Question: I have mysql hidden nested table. When the yellow arrow click, the nested table show/hide. The problem is my table row got broken.

Just like the image above, the other table row had been broken. What is the problem with this?
'''
<?php
echo'<table id="tfhover" cellspacing="0" class="tablesorter">
<thead>
<tr>
<th style="display:none;"></th>
</tr>
</thead>';
echo'<tbody>';
$i=1;
while($row = $result->fetch_assoc()){
echo'<tr>
<td align="center" id="none">';
if (empty($row['qtysum'])){
echo '<a href="javascript:void(0)"></a></td>';
} else {
echo '<a onclick="toggleTable(this);" data-counter="'.$rowid.'" href="#"><img src="images/arrow_right.png" border="0" width="15" height="15" title="Show List of '.$row["item_name"].'"></a></td>';
}
echo'<td>'.$i++.'</td>
</tr>';
echo'<tr>';
echo'<table id="loginTable'.$rowid.'" border="1" align="center" style="display:none">
<thead>
<tr>
<th></th>
</tr>
</thead>';
echo'<tbody>';
$i=1;
while($row = $result1->fetch_assoc()){
echo'<tr>
<td>'.$i++.'</td>
</tr>';
}
echo "</tbody></table></tr>";
}
}
echo "</tbody></table>";
?>
'''
Here's my script of show/hide table.
'''
<script>
function toggleTable(link) {
var elem=document.getElementById("loginTable" + link.getAttribute('data-counter'));
var hide = elem.style.display =="none";
if (hide) {
elem.style.display="table";
} else {
elem.style.display="none";
}
return false;
}
</script>
'''
If has '<tr><td> </td></tr>'
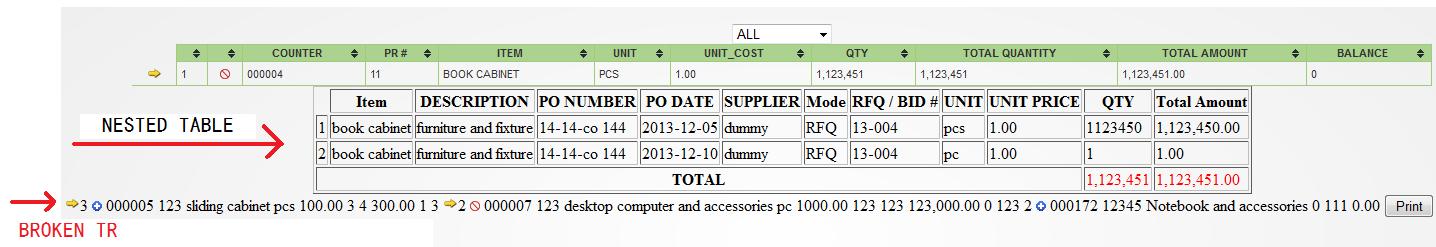
Answer: Looks like there were no parent 'td' opened before the child table was created, and the closing tags also was missing.
The parts where changes was made is commented using '<!-- -->'
'''
<?php
echo'<table id="tfhover" cellspacing="0" class="tablesorter">
<thead>
<tr>
<th style="display:none;"></th>
</tr>
</thead>';
echo'<tbody>';
$i=1;
while($row = $result->fetch_assoc()){
echo'<tr>
<td align="center" id="none">';
if (empty($row['qtysum'])){
echo '<a href="javascript:void(0)"></a></td>';
} else {
echo '<a onclick="toggleTable(this);" data-counter="'.$rowid.'" href="#"><img src="images/arrow_right.png" border="0" width="15" height="15" title="Show List of '.$row["item_name"].'"></a></td>';
}
echo'<td>'.$i++.'</td>
</tr>';
echo'<tr><td>'; <!-- there was no td opened here -->
echo'<table id="loginTable'.$rowid.'" border="1" align="center" style="display:none">
<thead>
<tr>
<th></th>
</tr>
</thead>';
echo'<tbody>';
$i=1;
while($row = $result1->fetch_assoc()){
echo'<tr>
<td>'.$i++.'</td>
</tr>';
}
echo "</tbody></table>";
<!-- opened tr,td are closed here -->
echo "</td></tr>"
}
}
echo "</tbody></table>";
?>
'''